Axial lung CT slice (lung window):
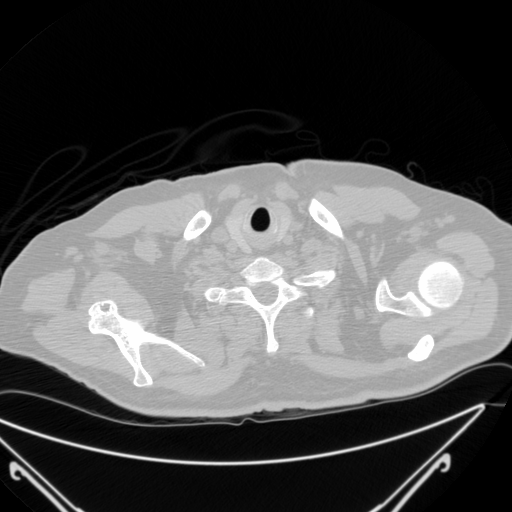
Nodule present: no